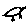
Label: bird